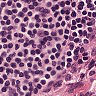
Metastatic tissue present: no